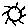
Label: sun